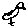
Label: bird